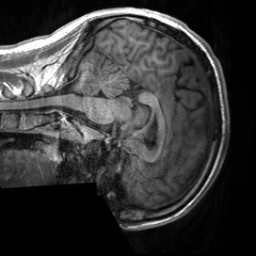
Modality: T1w
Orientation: sagittal
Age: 22
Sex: male
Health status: healthy
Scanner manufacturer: siemens
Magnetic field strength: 3 T
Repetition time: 2 s
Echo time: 0.00232 s